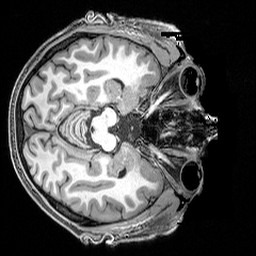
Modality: T1w
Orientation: axial
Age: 30
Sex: male
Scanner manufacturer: siemens
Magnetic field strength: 3 T
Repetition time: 2.3 s
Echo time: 0.00298 s